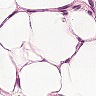
Metastatic tissue present: no